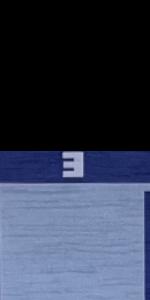
Label: Empty